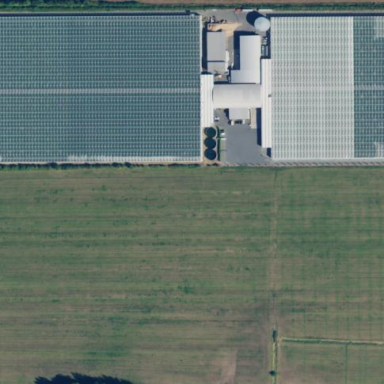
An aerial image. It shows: Greenhouse.